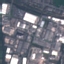
Land use / land cover: Industrial